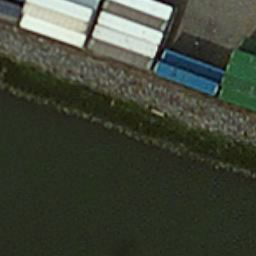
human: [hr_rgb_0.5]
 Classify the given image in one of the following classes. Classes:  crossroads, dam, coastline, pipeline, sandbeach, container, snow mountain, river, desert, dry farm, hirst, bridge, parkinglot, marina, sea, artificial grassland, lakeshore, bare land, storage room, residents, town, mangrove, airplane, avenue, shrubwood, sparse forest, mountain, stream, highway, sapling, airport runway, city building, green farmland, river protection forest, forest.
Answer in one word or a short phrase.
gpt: container